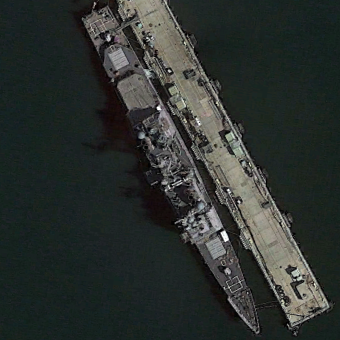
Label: cruiser